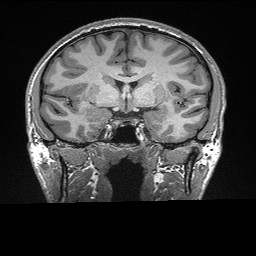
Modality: T1w
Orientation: sagittal
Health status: healthy
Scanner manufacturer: siemens
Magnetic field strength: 3 T
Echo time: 0.00298 s